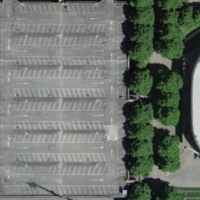
EUNIS habitat code: 53
Species observed at this site:
Lamium maculatum